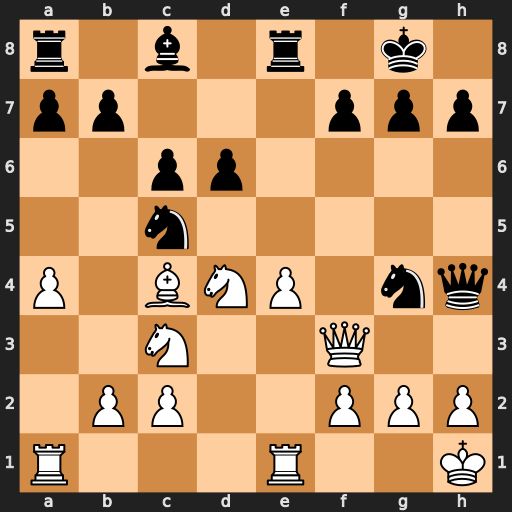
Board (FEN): r1b1r1k1/pp3ppp/2pp4/2n5/P1BNP1nq/2N2Q2/1PP2PPP/R3R2K
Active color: w
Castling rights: -
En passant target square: -
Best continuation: Qxf7+ Kh8 Qxe8#